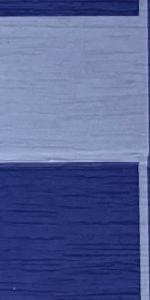
Label: Empty